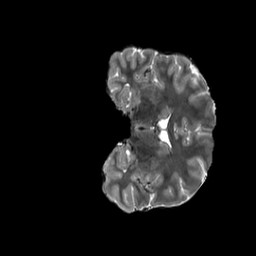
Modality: T2w
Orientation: coronal
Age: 20
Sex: female
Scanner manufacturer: siemens
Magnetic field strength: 3 T
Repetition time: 3.2 s
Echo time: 0.566 s